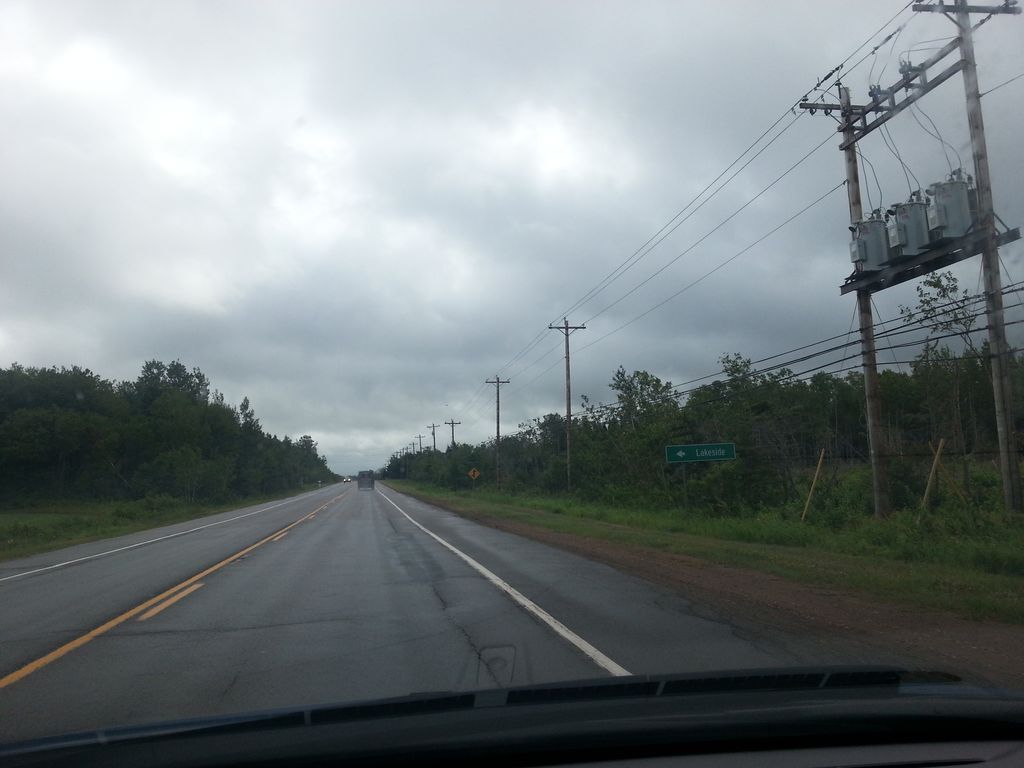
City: charlottetown